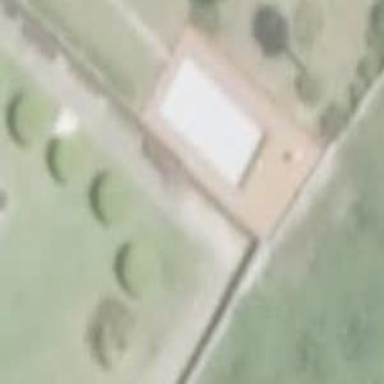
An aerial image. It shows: Swimming pool located in leisure land.